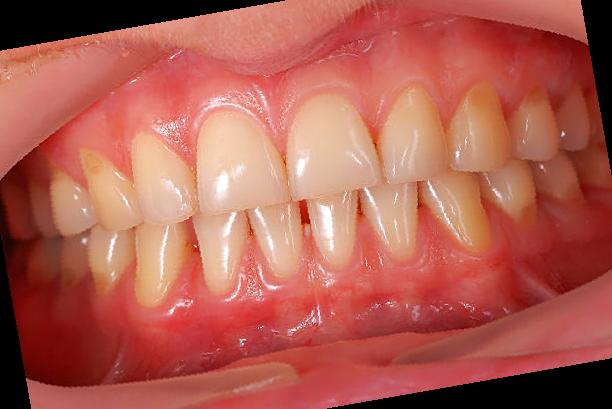
Condition: Gingivitis